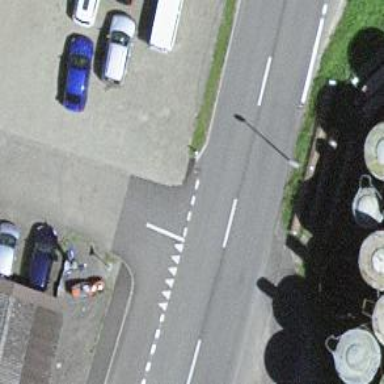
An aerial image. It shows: Bus stop with platform for public transport.